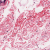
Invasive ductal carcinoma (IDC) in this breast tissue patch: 0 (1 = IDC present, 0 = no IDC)